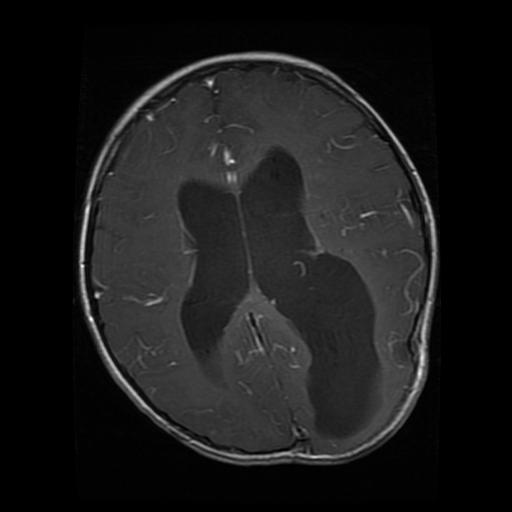
Label: glioma